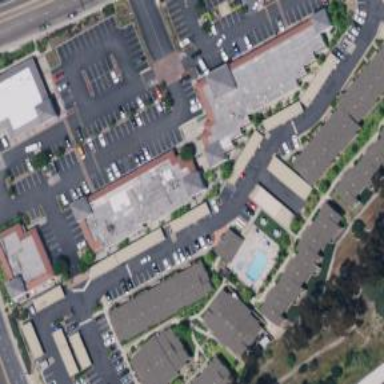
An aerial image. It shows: Commercial building.